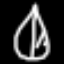
Label: leaf